Question: I have some experience with ASP.NET, and this is my second time using the log in control. In this project, I'm using a bootstrap toolbar that has the log in control on the side of the toolbar. The thing is, unless I can , I .
I know that I could try to re-code the log in function, but like I said, I'm a beginner and I'm not sure that I could keep all the functionality or get it to work period. Are there any simpler solutions? If not, are there any good tutorials on re-coding from scratch?
Screenshot of my toolbar (Ignore the other login function, it's for playing around with):

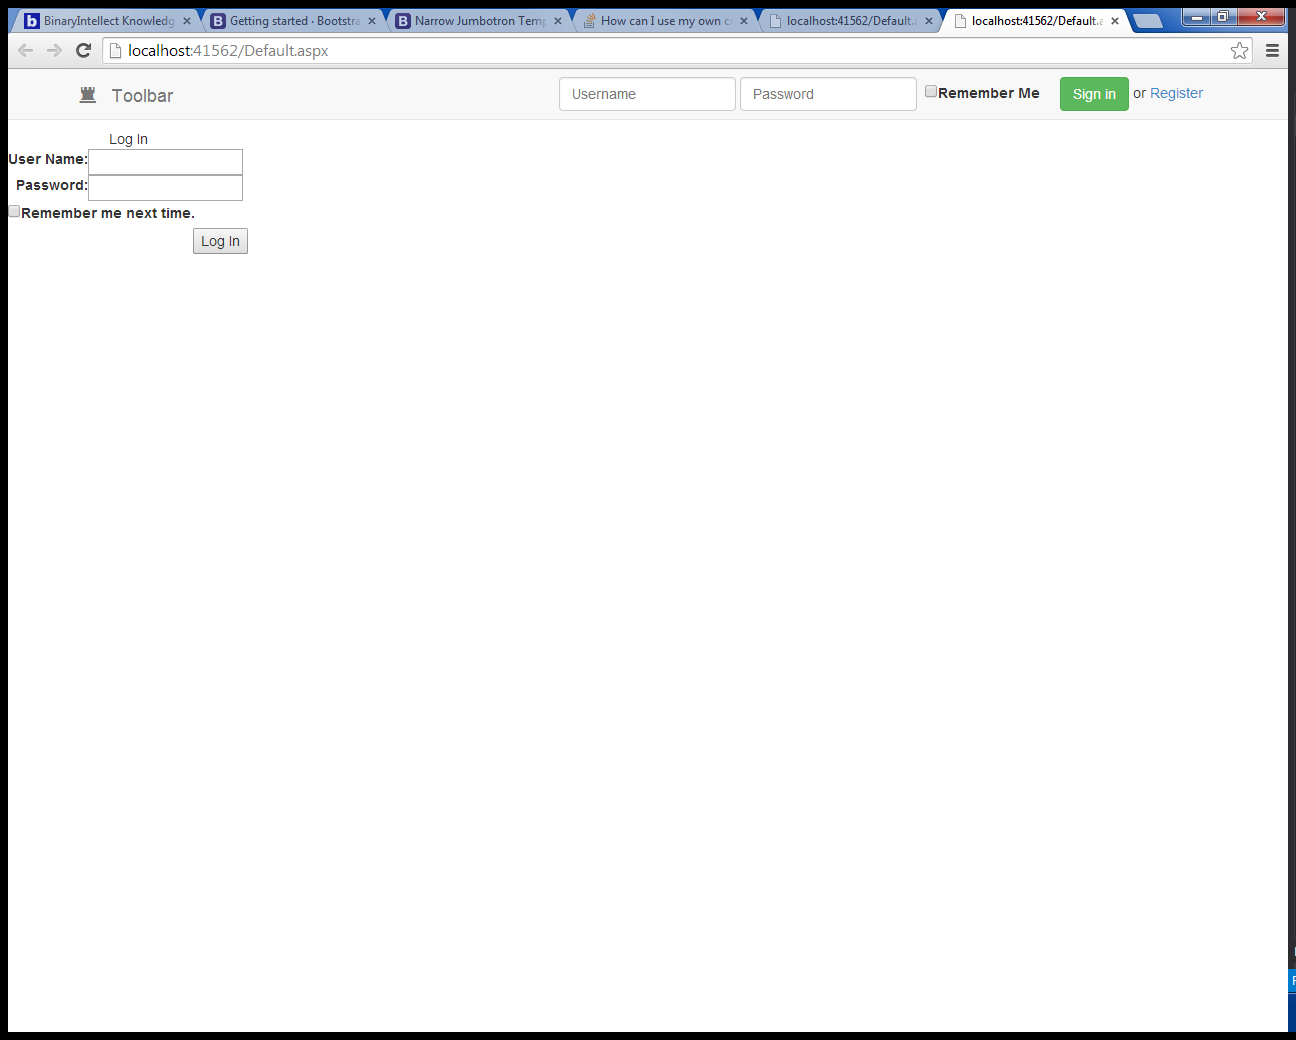
Answer: You can provide the ASP.NET login control with a template which gives some ability to customise the layout and styling:
- <URL>
You might also find this tutorial handy: <URL>
I haven't tried it myself, but there's a project to provide Twitter Bootstrap controls for ASP.NET: <URL>